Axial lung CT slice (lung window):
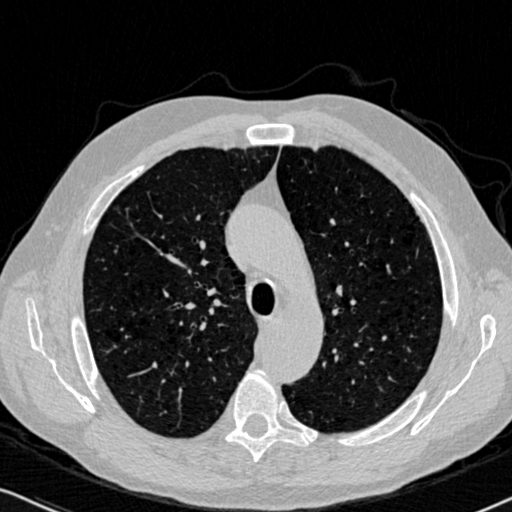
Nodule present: no